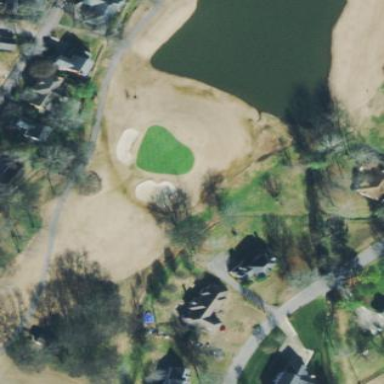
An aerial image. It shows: Golf fairway surrounded by grass.